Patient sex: M
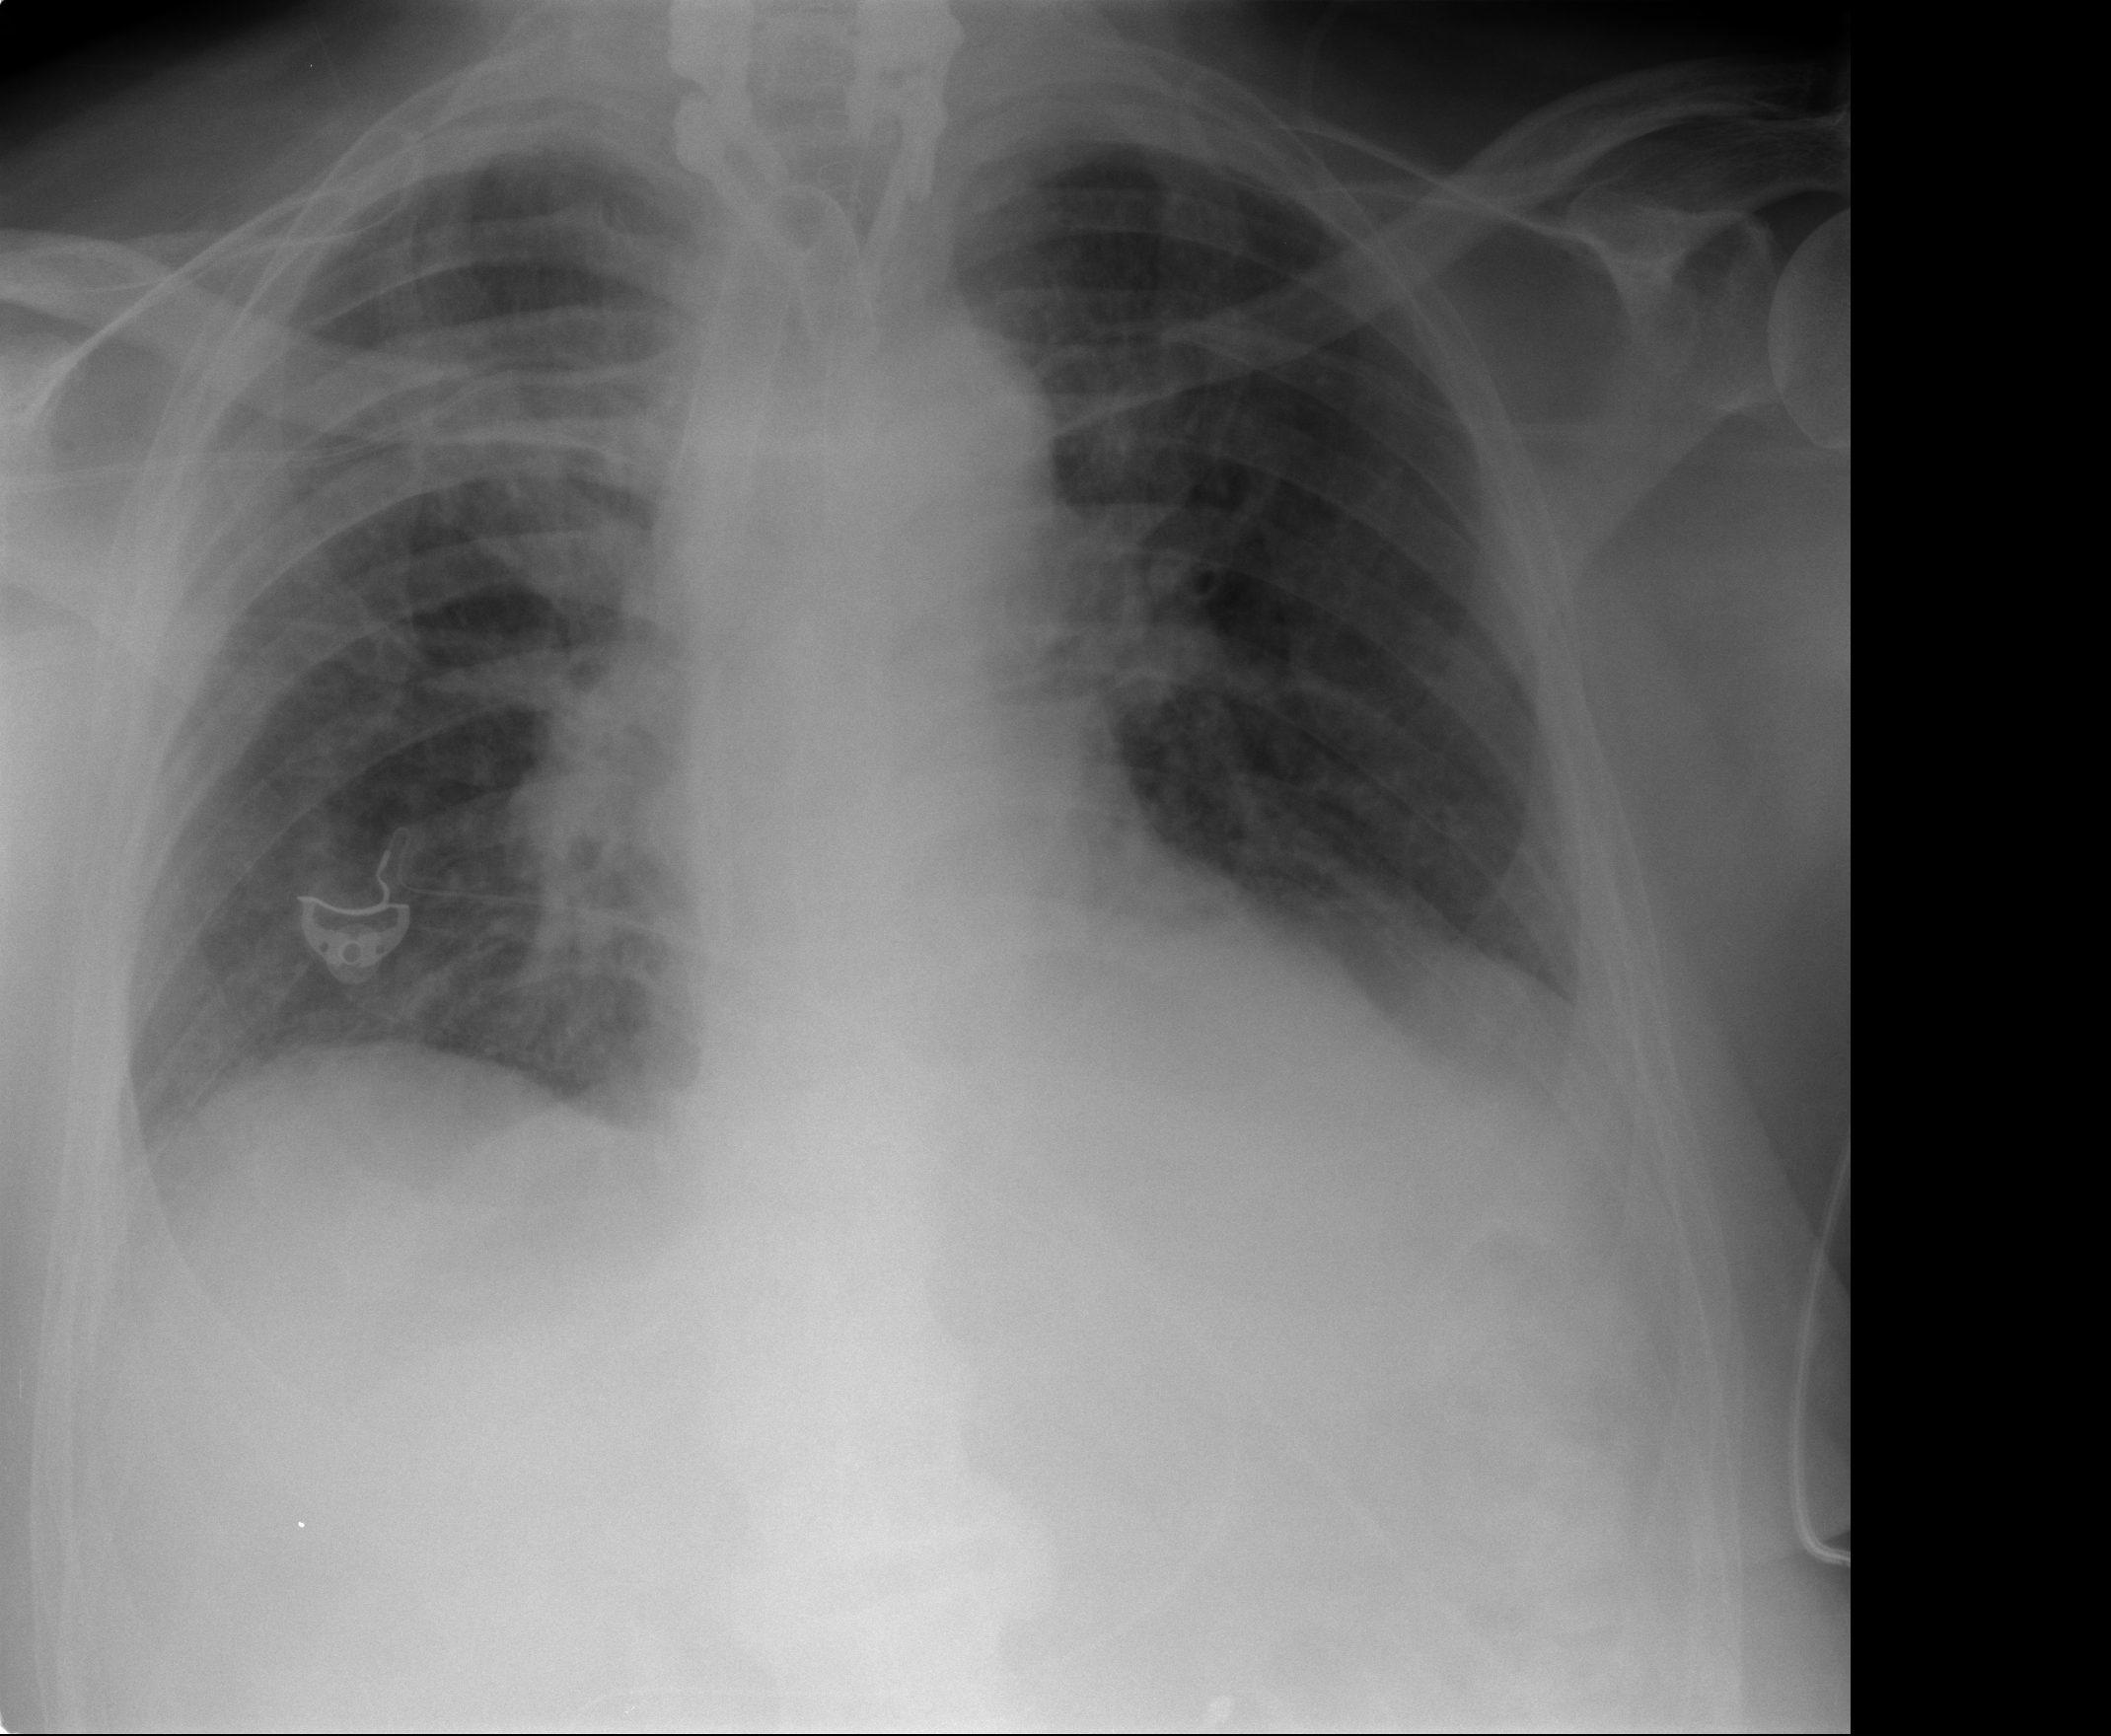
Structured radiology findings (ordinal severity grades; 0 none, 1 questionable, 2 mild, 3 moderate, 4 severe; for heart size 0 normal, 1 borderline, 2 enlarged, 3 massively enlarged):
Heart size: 0
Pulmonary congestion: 0
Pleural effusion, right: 0
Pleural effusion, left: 2
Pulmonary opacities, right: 1
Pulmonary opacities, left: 0
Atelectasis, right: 2
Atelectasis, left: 2